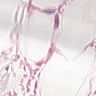
Metastatic tissue present: no